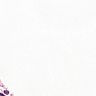
Metastatic tissue present: no